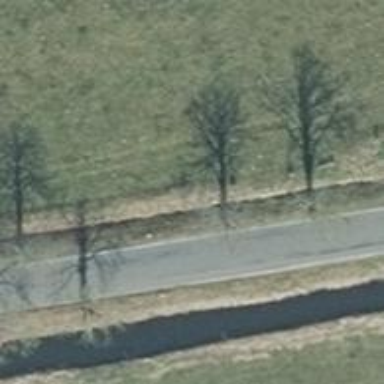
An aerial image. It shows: Avenue lined with deciduous broadleaved trees.